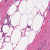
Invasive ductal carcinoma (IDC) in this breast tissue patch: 0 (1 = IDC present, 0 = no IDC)